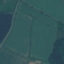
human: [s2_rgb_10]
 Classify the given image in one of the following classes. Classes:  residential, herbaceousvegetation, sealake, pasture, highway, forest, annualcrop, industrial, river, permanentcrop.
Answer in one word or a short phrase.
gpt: Pasture